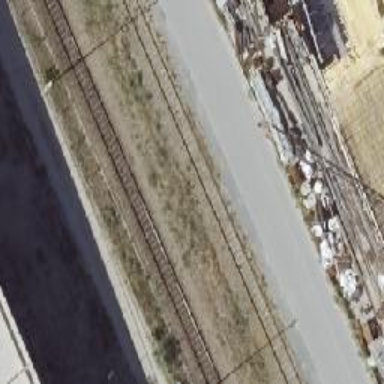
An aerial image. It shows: View of railway yard.